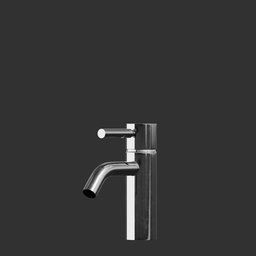
Label: appliances